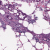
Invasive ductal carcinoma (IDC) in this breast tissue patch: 0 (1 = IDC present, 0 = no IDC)